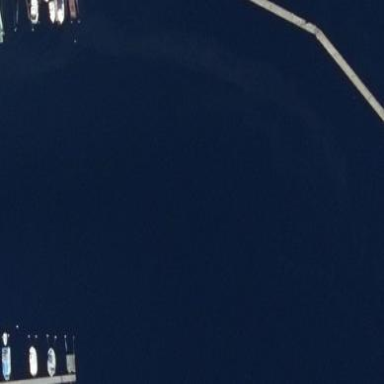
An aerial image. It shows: Man-made pier.